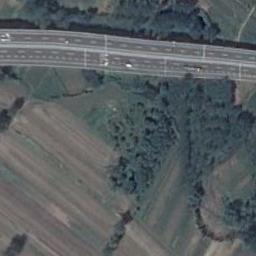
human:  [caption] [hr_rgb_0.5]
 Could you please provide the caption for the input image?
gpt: The straight freeway goes through the farmland with many trees .

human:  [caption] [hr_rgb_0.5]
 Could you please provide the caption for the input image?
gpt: The freeway is between the farmland and some trees with some cars .

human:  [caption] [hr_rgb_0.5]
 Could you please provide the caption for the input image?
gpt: There are large tracts of brown farmland and many green trees around the freeway, And there are several cars on the freeway .

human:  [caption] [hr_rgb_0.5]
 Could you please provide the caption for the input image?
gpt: The trees cast their shadows on the highway .

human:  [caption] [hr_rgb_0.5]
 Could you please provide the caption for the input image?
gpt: There are some farmlands and trees beneath the freeway on the bridge .